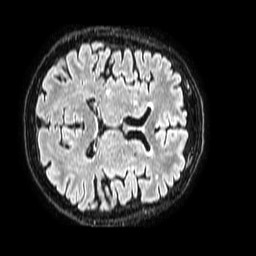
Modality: FLAIR
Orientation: axial
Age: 79
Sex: female
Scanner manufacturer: philips
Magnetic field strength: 1.5 T
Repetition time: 4.8 s
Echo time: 0.3 s